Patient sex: M
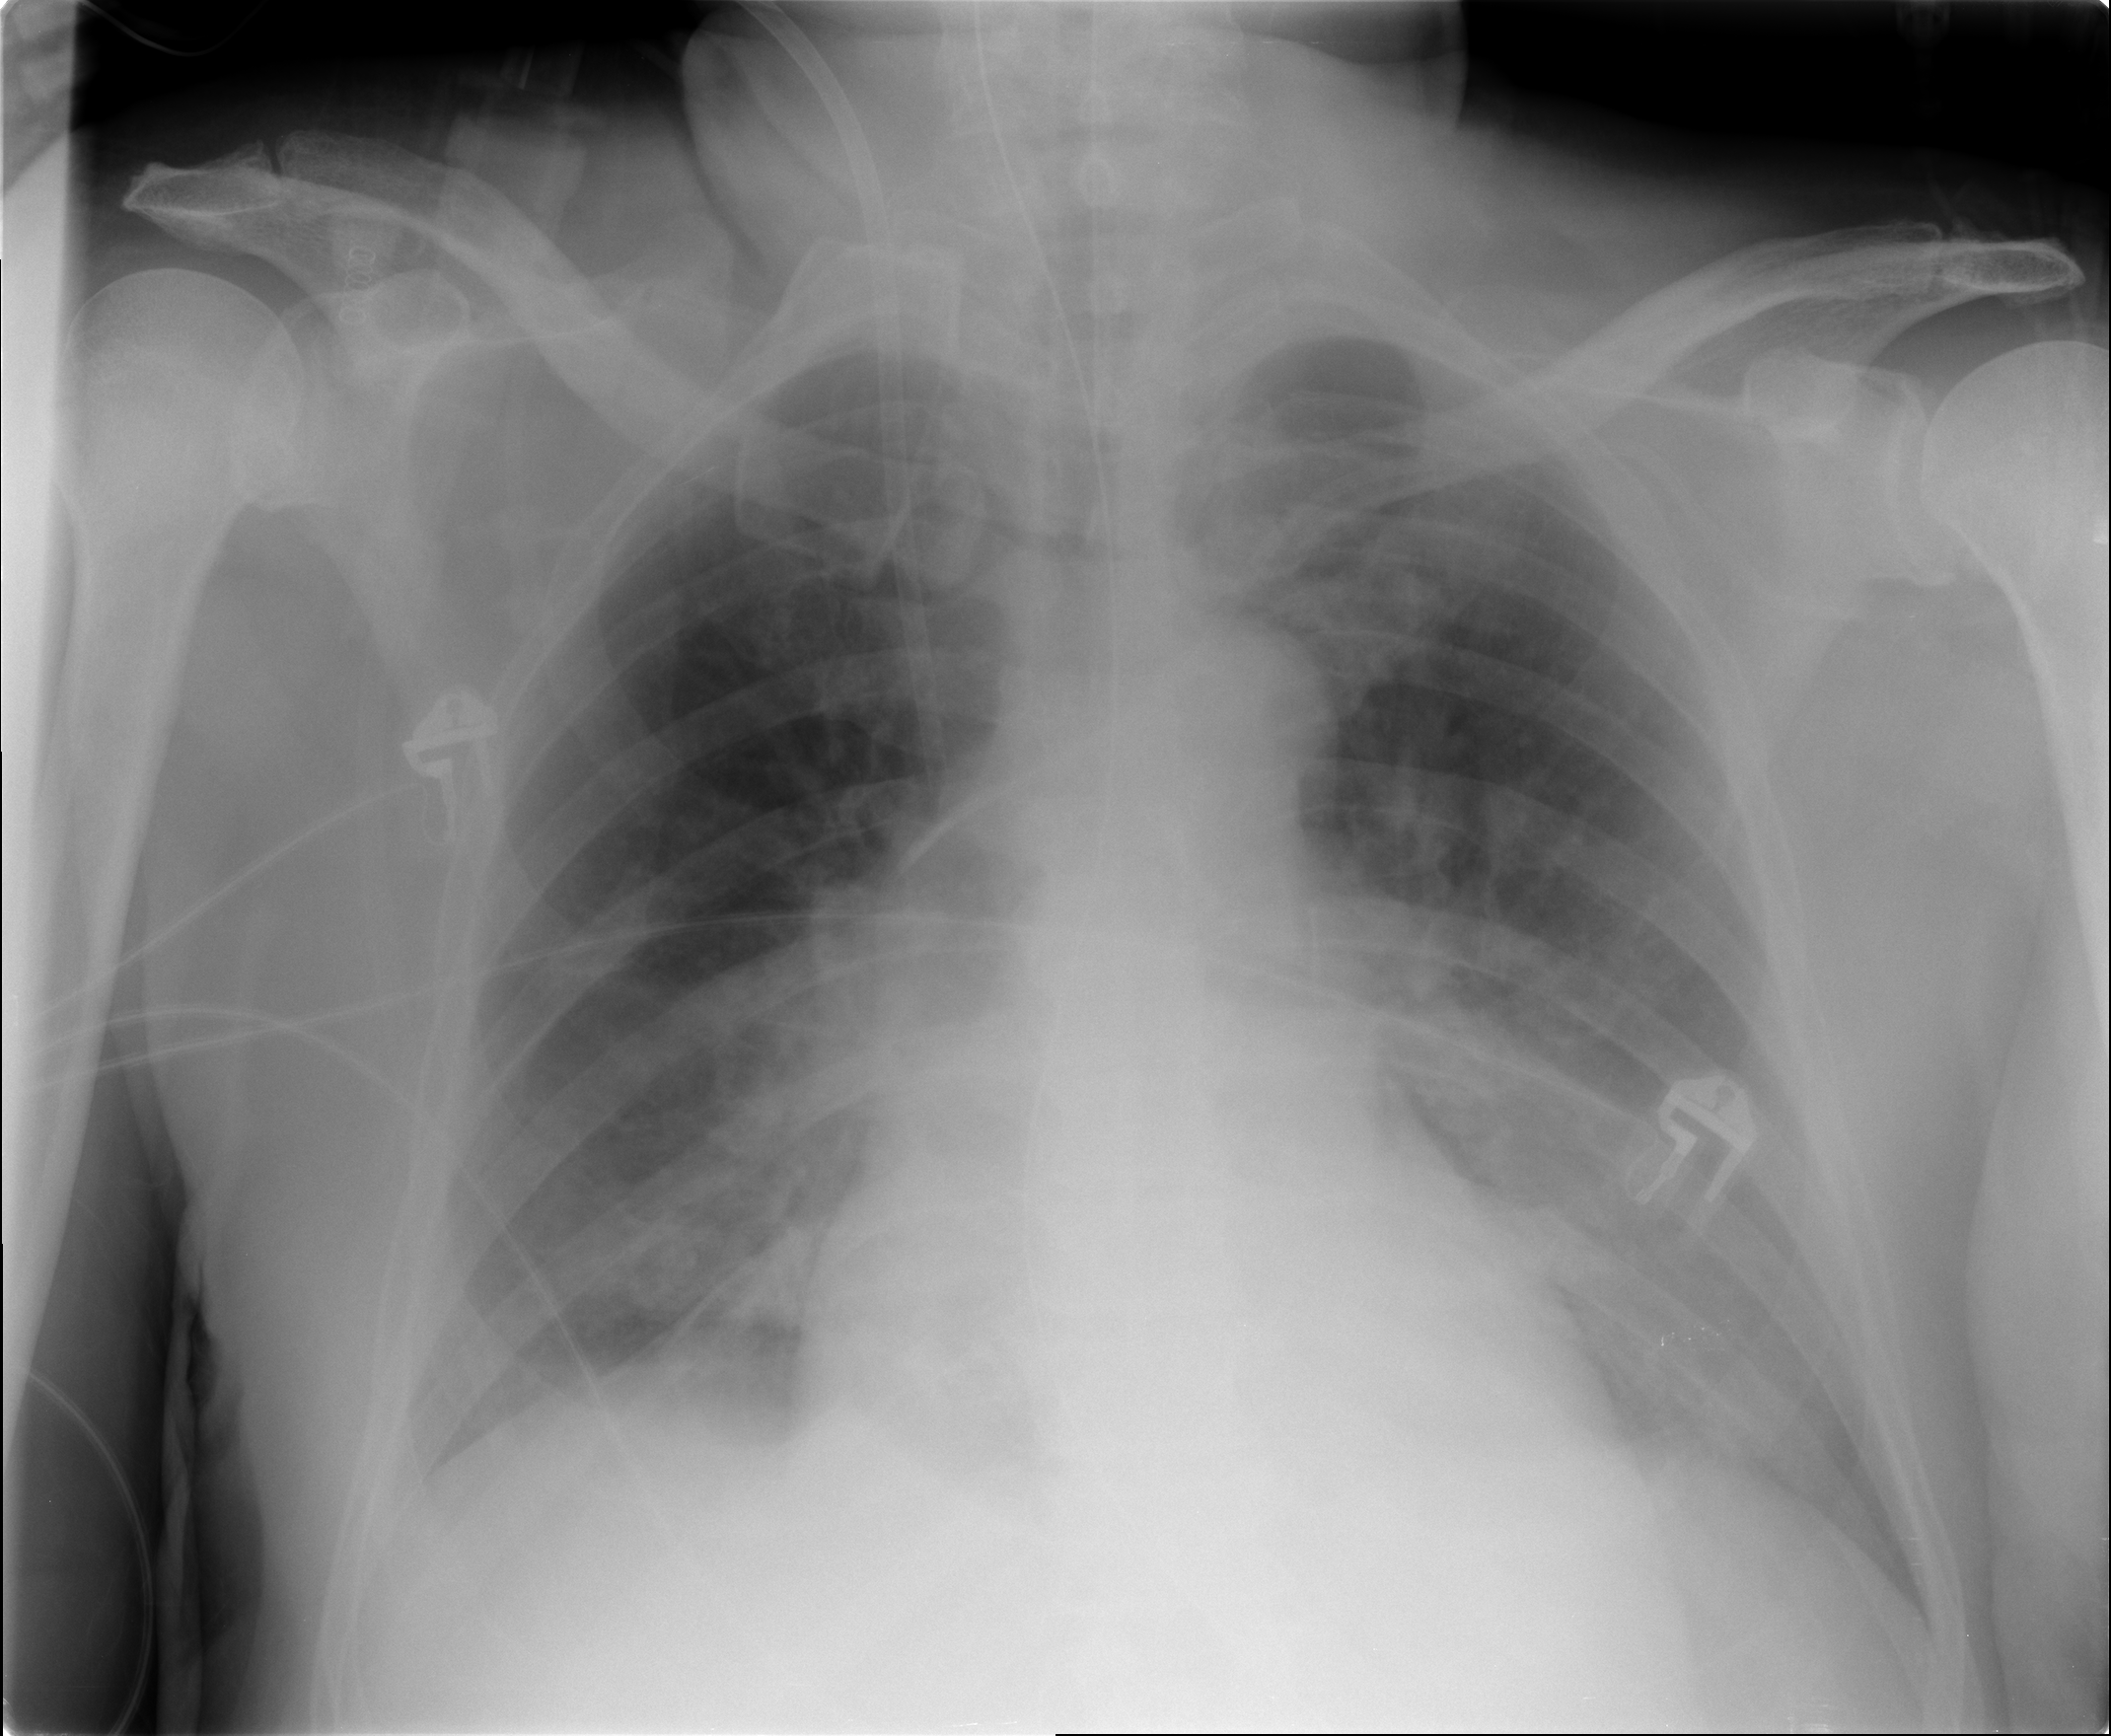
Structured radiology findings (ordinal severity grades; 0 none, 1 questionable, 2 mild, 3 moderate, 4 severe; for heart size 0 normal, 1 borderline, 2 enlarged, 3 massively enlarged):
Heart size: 2
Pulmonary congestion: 2
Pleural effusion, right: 2
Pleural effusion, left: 2
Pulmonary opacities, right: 2
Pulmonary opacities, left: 2
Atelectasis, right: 2
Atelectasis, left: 2